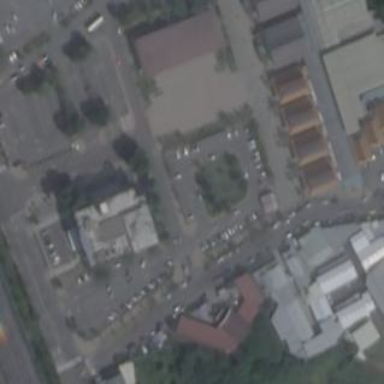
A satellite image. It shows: Parking area.